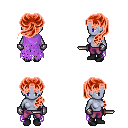
a pixel art fantasy rpg character, female body template, dark elf, purple skin, maroon tattered cape, magenta pants, red princess hairstyle, metal gloves, black shoes, dagger, four views (front, back, left, right), 2x2 character sprite sheet, small pixel art, hard edges, no anti-aliasing